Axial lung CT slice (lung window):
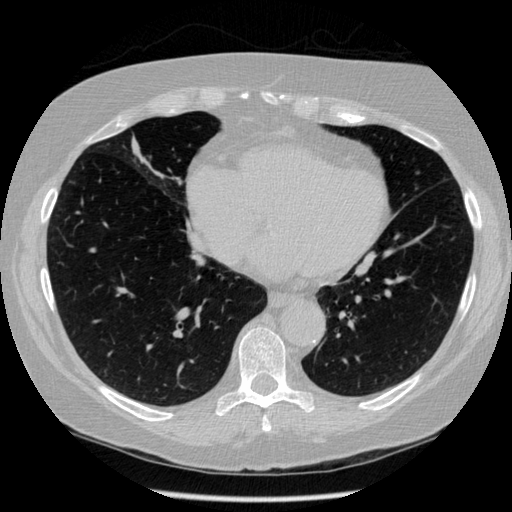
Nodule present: no